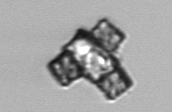
Label: Delphineis